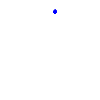
Particle: pion